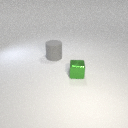
large gray rubber cylinder behind small green metal cube